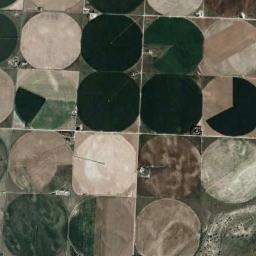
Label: circular_farmland